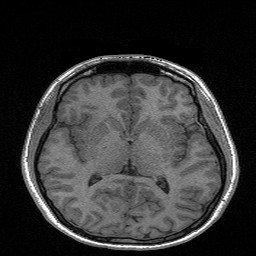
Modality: FLASH
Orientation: coronal
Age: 24
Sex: female